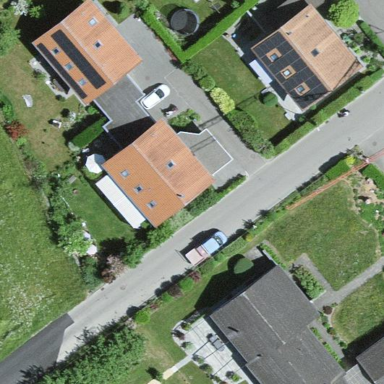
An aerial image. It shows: Residential building.